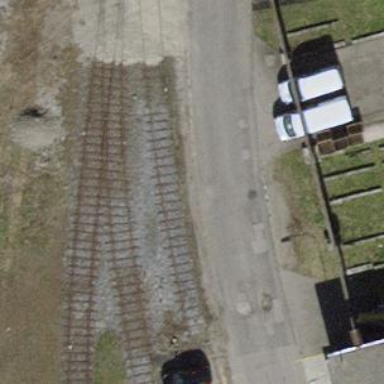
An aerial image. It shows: Disused railway spur with one track.